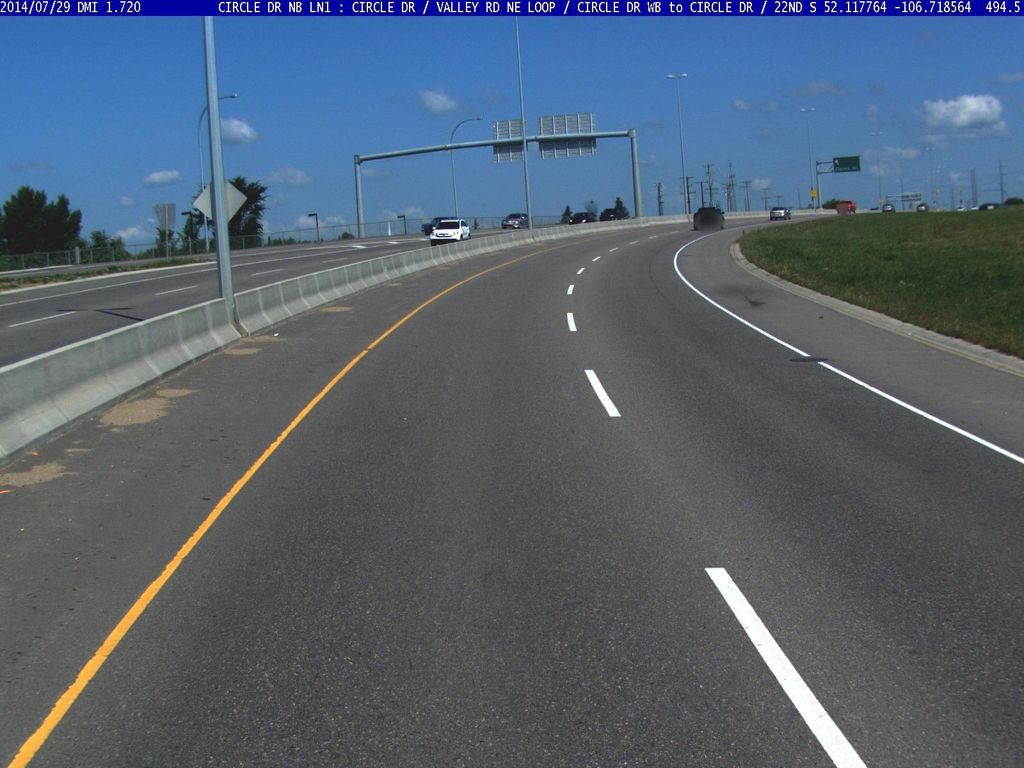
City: saskatoon